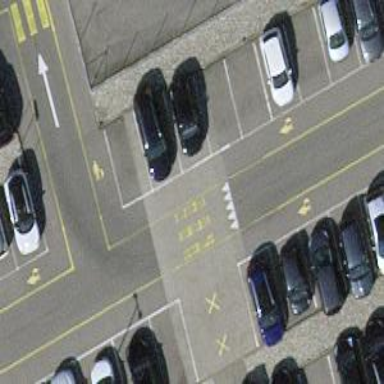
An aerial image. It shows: Uncontrolled zebra crossing on the road.